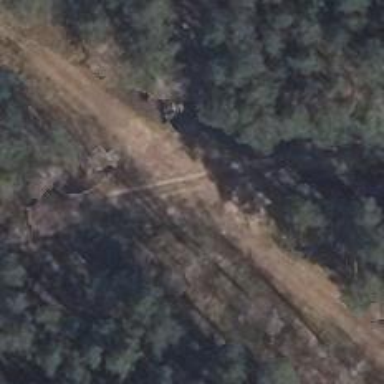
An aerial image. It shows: Track with very rough surface.